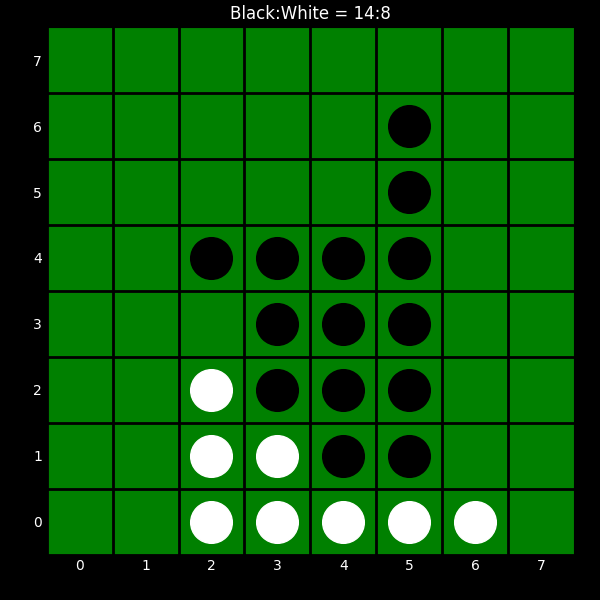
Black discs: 14
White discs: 8